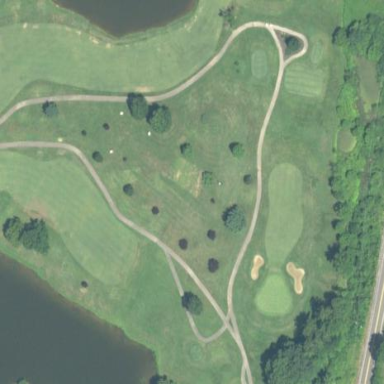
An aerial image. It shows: Scenic golf fairway.